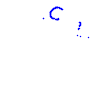
Particle: kaon